【题型】解答题　【知识点】解析几何　【难度】medium
\textbf{2.} （2023 黄埔区二模）已知双曲线 $C$ 的中心在坐标原点，左焦点 $F_1$ 与右焦点 $F_2$ 都在 $x$ 轴上，离心率为 $3$，过点 $F_2$ 的动直线 $l$ 与双曲线 $C$ 交于点 $A$、$B$。设 $\frac{|AF_2| \cdot |BF_2|}{|AB|^2} = \lambda$。

\noindent (1) 求双曲线 $C$ 的渐近线方程；

\noindent (2) 若点 $A$、$B$ 都在双曲线 $C$ 的右支上，求 $\lambda$ 的最大值以及 $\lambda$ 取最大值时 $\angle AF_1B$ 的正切值；（关于求 $\lambda$ 的最值，某学习小组提出了如下的思路可供参考：①利用基本不等式求最值；②设 $\frac{|AF_2|}{|AB|}$ 为 $\mu$，建立相应数量关系并利用它求最值；③设直线 $l$ 的斜率为 $k$，建立相应数量关系并利用它求最值）。

\noindent (3) 若点 $A$ 在双曲线 $C$ 的左支上（点 $A$ 不是该双曲线的顶点，且 $\lambda = 1$，求证：$\triangle AF_1B$ 是等腰三角形，且 $AB$ 边的长等于双曲线 $C$ 的实轴长的 $2$ 倍。
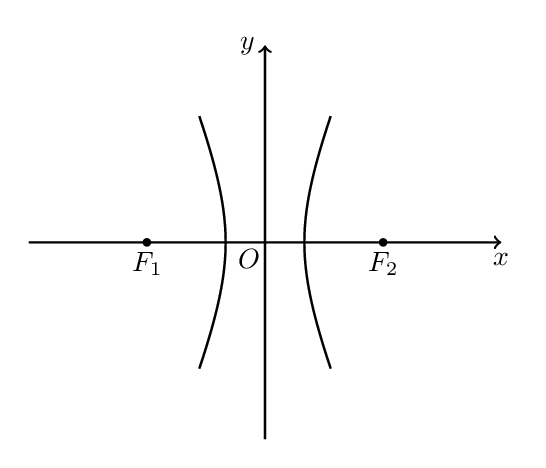
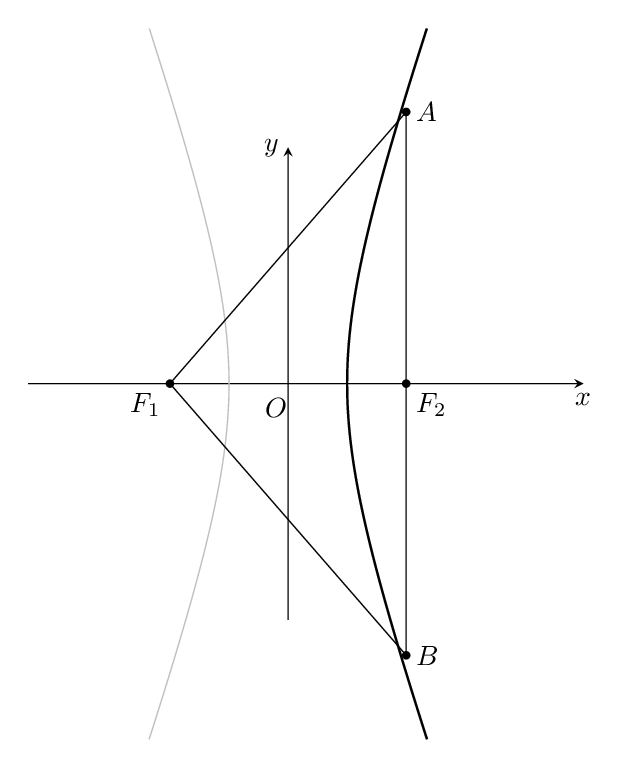
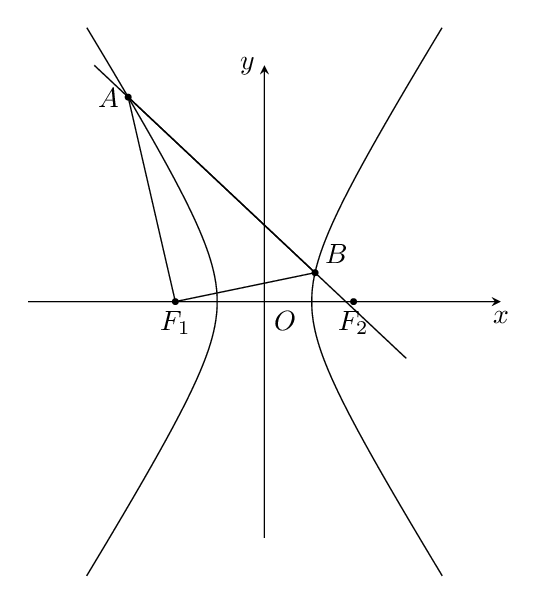
【解答】

\noindent \textbf{【答案】} (1) $\boldsymbol{y=\pm2\sqrt{2}x}$
\noindent (2) $\boldsymbol{\lambda_{\max}=\dfrac{1}{4}}$，$\boldsymbol{\tan\angle AF_1B=-\dfrac{24}{7}}$
\noindent (3) 证明见解析

\vspace{0.2cm}
\noindent \textbf{【分析】} (1) 根据离心率求出$\dfrac{b}{a}$，即可求出渐近线方程；
\noindent (2) 由（1）可得双曲线$C$的方程为$\dfrac{x^2}{a^2}-\dfrac{y^2}{8a^2}=1$，设$|AF_2|=t_1$，$|BF_2|=t_2$，则$\lambda=\dfrac{|AF_2|\cdot|BF_2|}{|AB|^2}=\dfrac{t_1t_2}{(t_1+t_2)^2}$利用基本不等式求出$\lambda$的最大值，此时可得$|AF_1|=|BF_1|$，则$l\perp x$轴且$\angle AF_1F_2=\angle BF_1F_2$，求出$|AF_2|$，即可求出$\tan\angle AF_1F_2$，再利用二倍角公式求出$\tan\angle AF_1B$；
\noindent (3) 设直线$l$的方程为$x=my+3a$，联立直线与双曲线方程，消元、列出韦达定理，依题意可得$|AF_2|\cdot|BF_2|=|AB|^2$，即可求出$m^2$，从而求出$|AB|$，再根据双曲线的定义得到$|AF_1|=|BF_1|$，即可得证.

\vspace{0.2cm}
\noindent \textbf{【详解】} (1) 设双曲线方程为$\dfrac{x^2}{a^2}-\dfrac{y^2}{b^2}=1\ (a,b>0)$，焦距为$2c$，

由$e=\dfrac{c}{a}=3$，所以$\dfrac{b}{a}=\sqrt{\left(\dfrac{c}{a}\right)^2-1}=2\sqrt{2}$，所以双曲线的渐近线方程为$y=\pm2\sqrt{2}x$.

\vspace{0.2cm}
\noindent \textbf{【详解】(2)} 由（1）可得$c=3a$，$b=2\sqrt{2}a$，所以双曲线$C$的方程为$\dfrac{x^2}{a^2}-\dfrac{y^2}{8a^2}=1$，
设$|AF_2|=t_1$，$|BF_2|=t_2$，因为点$A$、$B$都在双曲线$C$的右支上，
所以$|AB|=t_1+t_2$，
所以$\lambda=\dfrac{|AF_2|\cdot|BF_2|}{|AB|^2}=\dfrac{t_1t_2}{(t_1+t_2)^2}\leq\dfrac{t_1t_2}{\left(2\sqrt{t_1\cdot t_2}\right)^2}=\dfrac{1}{4}$，当且仅当$t_1=t_2$时取等号，即$\lambda_{\max}=\dfrac{1}{4}$，
当$\lambda=\dfrac{1}{4}$时$t_1=t_2$，所以$|AF_1|=2a+t_1=2a+t_2=|BF_1|$，
所以$l\perp x$轴且$\angle AF_1F_2=\angle BF_1F_2$，
又双曲线$C$的方程为$\dfrac{x^2}{a^2}-\dfrac{y^2}{8a^2}=1$，即$8x^2-y^2=8a^2$，由$\begin{cases}x=3a \\ 8x^2-y^2=8a^2\end{cases}$，解得$y=\pm8a$，
可知$|AF_2|=8a$，又$|F_1F_2|=6a$，所以$\tan\angle AF_1F_2=\dfrac{|AF_2|}{|F_1F_2|}=\dfrac{8a}{6a}=\dfrac{4}{3}$，
$\tan\angle AF_1B=\tan2\angle AF_1F_2=\dfrac{2\tan\angle AF_1F_2}{1-\tan^2\angle AF_1F_2}=-\dfrac{24}{7}$.

\vspace{0.2cm}
\noindent \textbf{【详解】(3)} 设直线$l$的方程为$x=my+3a$，将它代入$8x^2-y^2=8a^2$，可得
$\left(8m^2-1\right)y^2+48may^2+64a^2=0$，
设$A(x_1,y_1)$，$B(x_2,y_2)$，
可得$y_1+y_2=-\dfrac{48am}{8m^2-1}$，$y_1y_2=\dfrac{64a^2}{8m^2-1}$，
由$\lambda=1$，可得$|AF_2|\cdot|BF_2|=|AB|^2$，
故$\sqrt{1+m^2}|y_1|\cdot\sqrt{1+m^2}|y_2|=\left(\sqrt{1+m^2}|y_1-y_2|\right)^2$，
又$y_1$、$y_2$同号，所以$y_1y_2=(y_1-y_2)^2$，即$5y_1y_2=(y_1+y_2)^2$，
所以$5\times\dfrac{64a^2}{8m^2-1}=\left(-\dfrac{48am}{8m^2-1}\right)^2$，解得$m^2=\dfrac{5}{4}$，
此时直线$l$的斜率的绝对值为$\dfrac{2}{\sqrt{5}}<2\sqrt{2}$，可知直线$l$与双曲线的两支都相交，
又$y_1y_2=\dfrac{64a^2}{8m^2-1}=\dfrac{64a^2}{9}$，所以$|AB|^2=|AF_2|\cdot|BF_2|=(1+m^2)y_1y_2=\dfrac{9}{4}\times\dfrac{64a^2}{9}=16a^2$，
则$|AB|=4a$，它等于双曲线实轴长的$2$倍，此时
$|AF_1|=|AF_2|-2a=|BF_2|+4a-2a=|BF_2|+2a=|BF_1|$，
所以$\triangle AF_1B$是等腰三角形.